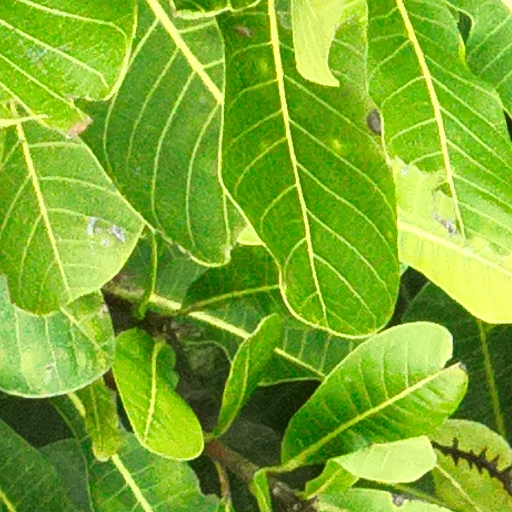
Species: Anacardium excelsum
GBIF accepted scientific name: Anacardium excelsum
Crown area (m\u00b2): 313.035